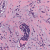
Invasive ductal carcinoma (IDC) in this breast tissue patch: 0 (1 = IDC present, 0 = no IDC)